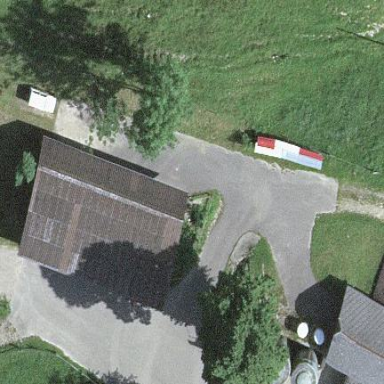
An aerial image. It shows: Shed building.